Question: I got some code out from internet that makes the but here i need to make the like in the picture below

The code of transparent panel is:-
'''
using System;
using System.Collections.Generic;
using System.Linq;
using System.Text;
using System.Windows.Forms;
using System.Drawing;
using System.Drawing.Drawing2D;
using System.Drawing.Imaging;
namespace Test
{
public class TransparentPanel : Panel
{
protected override CreateParams CreateParams
{
get
{
CreateParams cp = base.CreateParams;
cp.ExStyle |= 0x00000020; // WS_EX_TRANSPARENT
return cp;
}
}
protected override void OnPaintBackground(PaintEventArgs e)
{
//base.OnPaintBackground(e);
}
}
}
'''
can anyone help me here. any piece of code will be appreciated.
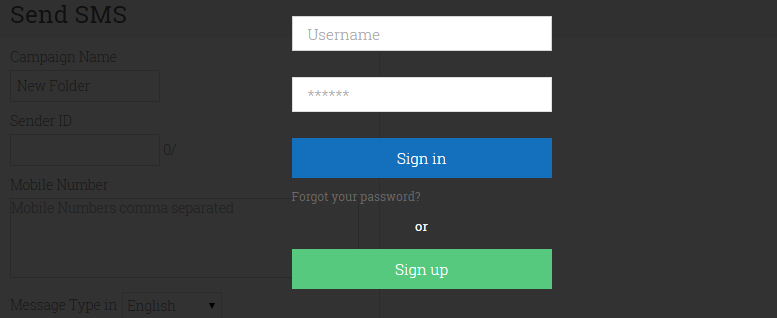
Answer: You need to use: <URL>
'''
using System;
using System.Collections.Generic;
using System.ComponentModel;
using System.Data;
using System.Drawing;
using System.Linq;
using System.Text;
using System.Windows.Forms;
namespace FixedFormWithAeroGlass
{
public class Form1 : Form
{
[System.Runtime.InteropServices.StructLayout(System.Runtime.InteropServices.LayoutKind.Sequential)]
public struct DWM_BLURBEHIND
{
public uint dwFlags;
[System.Runtime.InteropServices.MarshalAs(System.Runtime.InteropServices.UnmanagedType.Bool)]
public bool fEnable;
public IntPtr hRegionBlur;
[System.Runtime.InteropServices.MarshalAs(System.Runtime.InteropServices.UnmanagedType.Bool)]
public bool fTransitionOnMaximized;
public const uint DWM_BB_ENABLE = 0x00000001;
public const uint DWM_BB_BLURREGION = 0x00000002;
public const uint DWM_BB_TRANSITIONONMAXIMIZED = 0x00000004;
}
[System.Runtime.InteropServices.StructLayout(System.Runtime.InteropServices.LayoutKind.Sequential)]
public struct RECT
{
public int left, top, right, bottom;
public RECT(int left, int top, int right, int bottom)
{
this.left = left; this.top = top;
this.right = right; this.bottom = bottom;
}
}
[System.Runtime.InteropServices.DllImport("dwmapi.dll", PreserveSig = false)]
public static extern int DwmEnableBlurBehindWindow(System.IntPtr hWnd, ref DWM_BLURBEHIND pBlurBehind);
public const int DWM_BB_ENABLE = 0x1;
public const int DWM_BB_BLURREGION = 0x2;
public const int DWM_BB_TRANSITIONONMAXIMIZED = 0x4;
private System.ComponentModel.IContainer components = null;
public Form1()
{
InitializeComponent();
FormBorderStyle = System.Windows.Forms.FormBorderStyle.FixedDialog;
}
#region Windows Form Designer generated code
private void InitializeComponent()
{
this.SuspendLayout();
//
// Form1
//
this.AutoScaleDimensions = new System.Drawing.SizeF(6F, 13F);
this.AutoScaleMode = System.Windows.Forms.AutoScaleMode.Font;
this.ClientSize = new System.Drawing.Size(470, 342);
this.FormBorderStyle = System.Windows.Forms.FormBorderStyle.FixedSingle;
this.Name = "Form1";
this.ResumeLayout(false);
}
#endregion
protected override void OnPaintBackground(PaintEventArgs e)
{
base.OnPaintBackground(e);
e.Graphics.Clear(BackColor);
using (Brush b = new SolidBrush(Color.FromArgb(196, Color.Black)))
e.Graphics.FillRectangle(b, ClientRectangle);
}
protected override void OnLoad(EventArgs e)
{
base.OnLoad(e);
DWM_BLURBEHIND dbb;
dbb.fEnable = true;
dbb.dwFlags = DWM_BB_ENABLE | DWM_BB_BLURREGION;
using (Graphics g = CreateGraphics())
dbb.hRegionBlur = new Region(new Rectangle(0, 0, Width, Height)).GetHrgn(g);
dbb.fTransitionOnMaximized = false;
DwmEnableBlurBehindWindow(this.Handle, ref dbb);
}
protected override void Dispose(bool disposing)
{
if (disposing && (components != null))
{
components.Dispose();
}
base.Dispose(disposing);
}
}
}
'''
and an example of a window with controls
'''
using System;
using System.Collections.Generic;
using System.ComponentModel;
using System.Data;
using System.Drawing;
using System.Linq;
using System.Text;
using System.Windows.Forms;
namespace AddingControlsInAeroStyleForm
{
public class Form1 : Form
{
[System.Runtime.InteropServices.DllImport("dwmapi.dll", PreserveSig = false)]
public static extern void DwmExtendFrameIntoClientArea(IntPtr hWnd, ref MARGINS pMargins);
[System.Runtime.InteropServices.StructLayout(System.Runtime.InteropServices.LayoutKind.Sequential)]
public struct MARGINS
{
public int Left, Right, Top, Bottom;
public MARGINS(int left, int top, int right, int bottom)
{
Left = left;
Top = top;
Right = right;
Bottom = bottom;
}
public MARGINS(int margin)
{
Left = margin;
Top = margin;
Right = margin;
Bottom = margin;
}
}
private System.Windows.Forms.Panel panel1;
private System.Windows.Forms.Button button1;
/// <summary>
/// Required designer variable.
/// </summary>
private System.ComponentModel.IContainer components = null;
public Form1()
{
InitializeComponent();
MARGINS margins = new MARGINS(-1);
DwmExtendFrameIntoClientArea(this.Handle, ref margins);
}
private void Form1_Load(object sender, EventArgs e)
{
this.TransparencyKey = Color.FromArgb(255, Color.Black);
panel1.BackColor = Color.FromArgb(255, Color.Black);
}
/// <summary>
/// Clean up any resources being used.
/// </summary>
/// <param name="disposing">true if managed resources should be disposed; otherwise, false.</param>
protected override void Dispose(bool disposing)
{
if (disposing && (components != null))
{
components.Dispose();
}
base.Dispose(disposing);
}
#region Windows Form Designer generated code
/// <summary>
/// Required method for Designer support - do not modify
/// the contents of this method with the code editor.
/// </summary>
private void InitializeComponent()
{
this.panel1 = new System.Windows.Forms.Panel();
this.button1 = new System.Windows.Forms.Button();
this.panel1.SuspendLayout();
this.SuspendLayout();
//
// panel1
//
this.panel1.Controls.Add(this.button1);
this.panel1.Dock = System.Windows.Forms.DockStyle.Fill;
this.panel1.Location = new System.Drawing.Point(0, 0);
this.panel1.Name = "panel1";
this.panel1.Size = new System.Drawing.Size(374, 303);
this.panel1.TabIndex = 0;
//
// button1
//
this.button1.FlatAppearance.BorderSize = 0;
this.button1.Location = new System.Drawing.Point(202, 23);
this.button1.Name = "button1";
this.button1.Size = new System.Drawing.Size(125, 70);
this.button1.TabIndex = 0;
this.button1.UseVisualStyleBackColor = true;
//
// Form1
//
this.AutoScaleDimensions = new System.Drawing.SizeF(6F, 13F);
this.AutoScaleMode = System.Windows.Forms.AutoScaleMode.Font;
this.ClientSize = new System.Drawing.Size(374, 303);
this.Controls.Add(this.panel1);
this.FormBorderStyle = System.Windows.Forms.FormBorderStyle.FixedDialog;
this.MaximizeBox = false;
this.MinimizeBox = false;
this.Name = "Form1";
this.Text = "Form1";
this.Load += new System.EventHandler(this.Form1_Load);
this.panel1.ResumeLayout(false);
this.ResumeLayout(false);
}
#endregion
}
}
'''